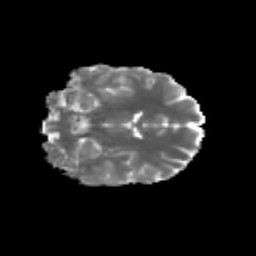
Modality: MD
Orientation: coronal
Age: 27
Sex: female
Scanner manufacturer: siemens
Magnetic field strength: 3 T
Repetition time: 3.5 s
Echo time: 0.125 s